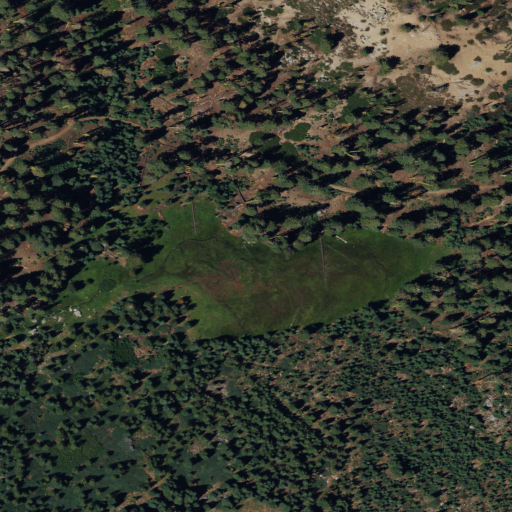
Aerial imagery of plain(s) in California named Texas Flat containing evergreen forest, shrub, herbaceous wetlands, and open development